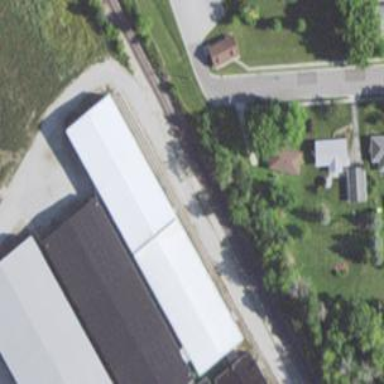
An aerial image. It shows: Agricultural building with metal facade.